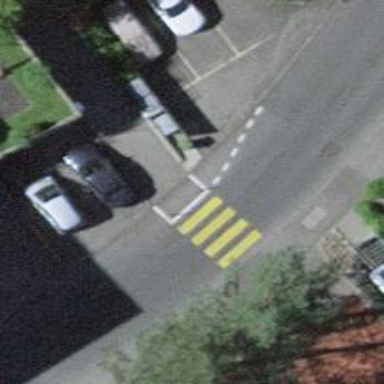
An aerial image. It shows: Uncontrolled zebra crossing with notable zebra markings.